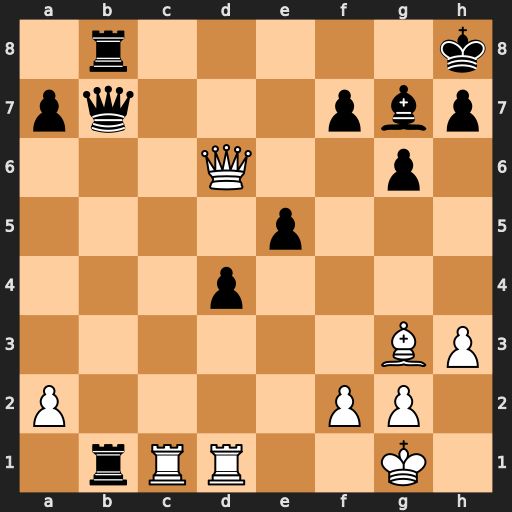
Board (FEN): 1r5k/pq3pbp/3Q2p1/4p3/3p4/6BP/P4PP1/1rRR2K1
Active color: w
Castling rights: -
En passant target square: -
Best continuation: Rxb1 Qxb1 Rxb1